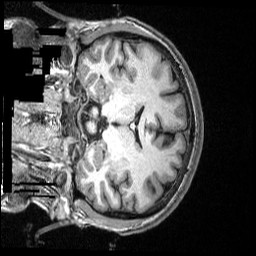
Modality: T1w
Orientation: coronal
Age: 32
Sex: male
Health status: ill
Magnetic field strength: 3 T
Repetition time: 2.53 s
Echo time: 0.00331 s